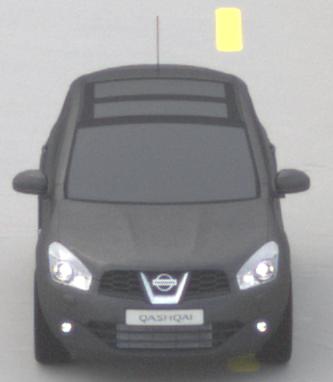
Make: Nissan
Model: Qashqai 1.6
Detailed model: Qashqai (J10)
Model produced from: 2010/03
Model produced until: 2010/08
Doors: 5
Color: gray
Road condition: dry road
Daytime: midday
Contrast: low contrast